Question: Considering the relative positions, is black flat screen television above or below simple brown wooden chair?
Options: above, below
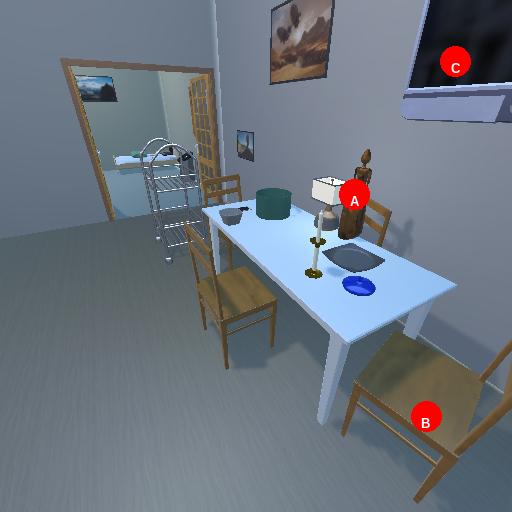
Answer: above